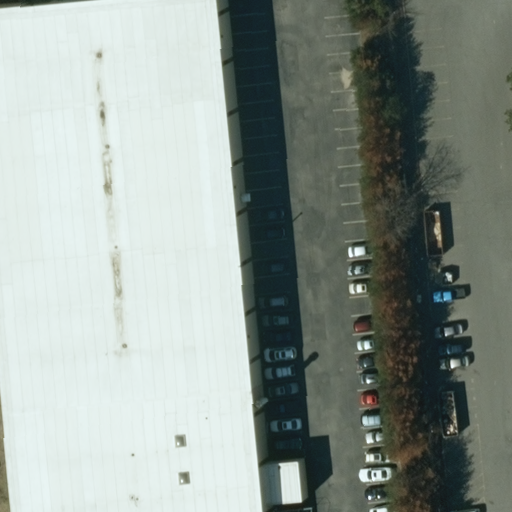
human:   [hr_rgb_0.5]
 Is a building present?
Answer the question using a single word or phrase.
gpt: yes

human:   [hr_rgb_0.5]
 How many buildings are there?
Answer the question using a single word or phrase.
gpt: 1

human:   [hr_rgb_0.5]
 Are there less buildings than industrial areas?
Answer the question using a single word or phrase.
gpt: no

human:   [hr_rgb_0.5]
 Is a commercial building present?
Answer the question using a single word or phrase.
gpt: yes

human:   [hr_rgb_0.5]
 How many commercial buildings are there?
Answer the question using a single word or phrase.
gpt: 1

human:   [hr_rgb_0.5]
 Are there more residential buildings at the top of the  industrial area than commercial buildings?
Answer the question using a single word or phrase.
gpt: no

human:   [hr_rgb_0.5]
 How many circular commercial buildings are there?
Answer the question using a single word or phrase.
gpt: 0

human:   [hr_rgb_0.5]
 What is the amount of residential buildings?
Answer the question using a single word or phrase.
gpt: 0

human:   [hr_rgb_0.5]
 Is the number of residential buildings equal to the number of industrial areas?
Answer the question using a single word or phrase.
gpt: no

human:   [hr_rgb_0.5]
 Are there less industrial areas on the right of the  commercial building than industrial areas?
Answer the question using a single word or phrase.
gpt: yes

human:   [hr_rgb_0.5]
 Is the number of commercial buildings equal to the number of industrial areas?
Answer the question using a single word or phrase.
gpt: yes

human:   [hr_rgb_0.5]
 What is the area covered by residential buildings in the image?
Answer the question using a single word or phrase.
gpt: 0m2

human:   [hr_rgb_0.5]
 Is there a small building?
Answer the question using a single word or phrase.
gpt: no

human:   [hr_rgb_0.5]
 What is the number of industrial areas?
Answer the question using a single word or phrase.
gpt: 1

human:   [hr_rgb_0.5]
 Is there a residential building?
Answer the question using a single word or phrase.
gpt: no

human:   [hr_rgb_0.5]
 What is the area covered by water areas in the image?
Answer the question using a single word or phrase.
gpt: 0m2

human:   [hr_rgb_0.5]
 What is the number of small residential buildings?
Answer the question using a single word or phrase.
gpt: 0

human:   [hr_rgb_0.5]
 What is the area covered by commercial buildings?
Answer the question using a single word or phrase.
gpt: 5201m2

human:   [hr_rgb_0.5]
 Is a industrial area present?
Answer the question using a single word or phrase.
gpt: yes

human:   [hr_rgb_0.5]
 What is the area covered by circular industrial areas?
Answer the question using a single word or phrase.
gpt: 0m2

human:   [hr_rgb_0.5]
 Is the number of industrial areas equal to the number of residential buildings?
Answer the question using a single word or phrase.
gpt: no

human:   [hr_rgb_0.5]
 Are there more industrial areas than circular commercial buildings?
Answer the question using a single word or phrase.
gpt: yes

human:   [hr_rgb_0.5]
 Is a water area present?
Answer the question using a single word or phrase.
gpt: no

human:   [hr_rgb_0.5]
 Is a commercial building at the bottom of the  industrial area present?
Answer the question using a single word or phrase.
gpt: no

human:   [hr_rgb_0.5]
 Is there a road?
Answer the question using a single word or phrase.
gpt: no

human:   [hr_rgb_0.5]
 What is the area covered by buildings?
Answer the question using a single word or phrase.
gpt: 5201m2

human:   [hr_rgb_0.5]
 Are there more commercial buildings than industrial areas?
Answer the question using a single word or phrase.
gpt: no

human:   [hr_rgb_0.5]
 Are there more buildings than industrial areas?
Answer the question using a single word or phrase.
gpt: no

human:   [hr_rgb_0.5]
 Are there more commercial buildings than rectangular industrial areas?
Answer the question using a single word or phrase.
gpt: no

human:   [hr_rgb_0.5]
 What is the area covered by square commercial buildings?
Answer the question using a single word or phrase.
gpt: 0m2

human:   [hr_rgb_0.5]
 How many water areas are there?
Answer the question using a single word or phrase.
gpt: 0

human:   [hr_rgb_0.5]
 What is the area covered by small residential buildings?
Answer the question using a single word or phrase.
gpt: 0m2

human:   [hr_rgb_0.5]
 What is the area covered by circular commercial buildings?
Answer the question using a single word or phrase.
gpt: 0m2

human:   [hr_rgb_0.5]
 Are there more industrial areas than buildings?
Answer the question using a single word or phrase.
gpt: no

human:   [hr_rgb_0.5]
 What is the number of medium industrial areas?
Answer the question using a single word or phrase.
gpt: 0

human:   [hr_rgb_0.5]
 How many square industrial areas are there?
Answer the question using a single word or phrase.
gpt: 0

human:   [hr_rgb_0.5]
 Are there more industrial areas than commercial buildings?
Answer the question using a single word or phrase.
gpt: no

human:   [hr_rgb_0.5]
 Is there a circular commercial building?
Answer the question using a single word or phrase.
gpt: no

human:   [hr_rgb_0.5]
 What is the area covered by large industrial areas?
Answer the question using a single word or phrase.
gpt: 10623m2

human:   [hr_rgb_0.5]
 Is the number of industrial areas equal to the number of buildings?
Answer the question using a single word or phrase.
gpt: yes

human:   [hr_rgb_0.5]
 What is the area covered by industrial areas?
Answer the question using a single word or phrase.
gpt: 10623m2

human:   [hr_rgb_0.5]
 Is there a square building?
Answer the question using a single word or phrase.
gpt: no

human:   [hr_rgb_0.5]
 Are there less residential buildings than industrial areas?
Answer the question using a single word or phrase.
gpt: yes

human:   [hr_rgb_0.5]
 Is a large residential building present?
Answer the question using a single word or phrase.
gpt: no

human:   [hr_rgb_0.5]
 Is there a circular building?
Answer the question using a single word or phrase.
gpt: no

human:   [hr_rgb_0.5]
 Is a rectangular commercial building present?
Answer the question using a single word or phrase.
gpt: no

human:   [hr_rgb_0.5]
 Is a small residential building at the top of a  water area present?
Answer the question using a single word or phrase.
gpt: no

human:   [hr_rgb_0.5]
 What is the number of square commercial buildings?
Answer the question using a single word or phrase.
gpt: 0

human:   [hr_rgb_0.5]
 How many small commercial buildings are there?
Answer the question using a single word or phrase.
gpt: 0

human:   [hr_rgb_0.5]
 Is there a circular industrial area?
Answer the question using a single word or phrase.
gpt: no

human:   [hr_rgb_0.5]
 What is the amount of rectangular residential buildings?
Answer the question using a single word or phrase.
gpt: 0

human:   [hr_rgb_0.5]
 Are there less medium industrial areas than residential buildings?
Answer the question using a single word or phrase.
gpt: no

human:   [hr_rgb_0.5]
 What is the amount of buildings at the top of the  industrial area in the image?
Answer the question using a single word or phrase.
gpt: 1

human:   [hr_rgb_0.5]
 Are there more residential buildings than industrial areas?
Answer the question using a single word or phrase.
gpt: no

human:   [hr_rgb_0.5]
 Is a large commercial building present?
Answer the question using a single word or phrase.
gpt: yes

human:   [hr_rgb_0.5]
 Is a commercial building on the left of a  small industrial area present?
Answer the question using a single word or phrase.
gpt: no

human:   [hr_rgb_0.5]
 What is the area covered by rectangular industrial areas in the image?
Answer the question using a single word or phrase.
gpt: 10623m2

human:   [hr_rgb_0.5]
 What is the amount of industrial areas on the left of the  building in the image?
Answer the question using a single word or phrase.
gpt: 1

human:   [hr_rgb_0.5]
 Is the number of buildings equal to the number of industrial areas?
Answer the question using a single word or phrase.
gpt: yes

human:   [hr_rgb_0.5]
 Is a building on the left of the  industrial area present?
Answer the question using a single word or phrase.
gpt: no

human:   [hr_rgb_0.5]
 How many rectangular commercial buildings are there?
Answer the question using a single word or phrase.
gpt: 0

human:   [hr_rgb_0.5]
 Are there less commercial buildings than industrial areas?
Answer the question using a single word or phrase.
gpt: no

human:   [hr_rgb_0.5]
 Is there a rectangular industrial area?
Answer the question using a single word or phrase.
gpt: yes

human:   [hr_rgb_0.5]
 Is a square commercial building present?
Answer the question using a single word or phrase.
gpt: no